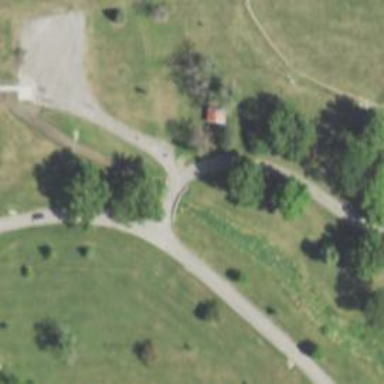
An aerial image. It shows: Disc golf fairway with hole.